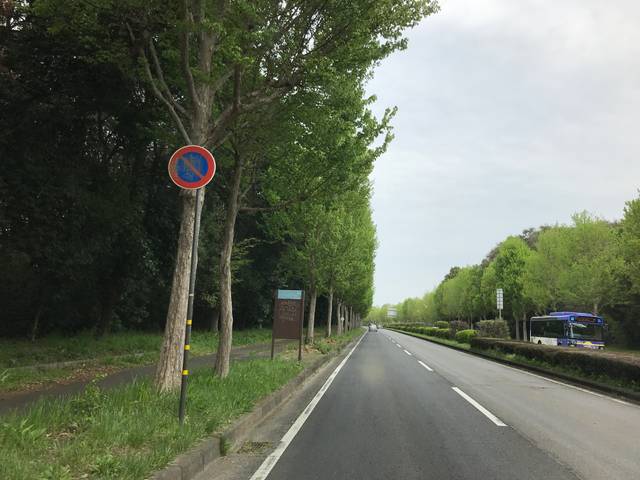
Region: Japan
Coordinates: 36.115, 140.103